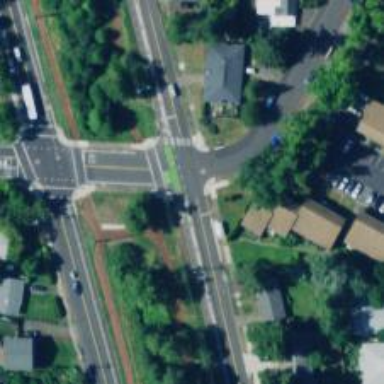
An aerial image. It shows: Marked road crossing.